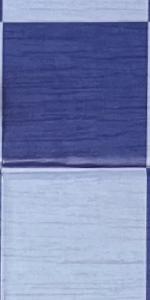
Label: Empty